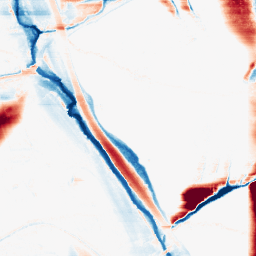
Category: morphological
Decomposition family: morphological_rect
Decomposition parameters: operation: average
width: 50
height: 5
Upsampling method: bspline
Upsampling parameters: scale: 4
Upsampling scale: 4